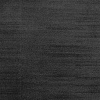
Atmospheric dust classification: dusty